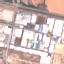
Land use / land cover class: Industrial